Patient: sex M, age 57
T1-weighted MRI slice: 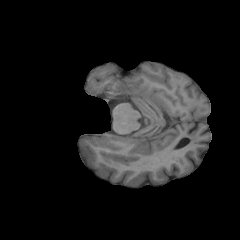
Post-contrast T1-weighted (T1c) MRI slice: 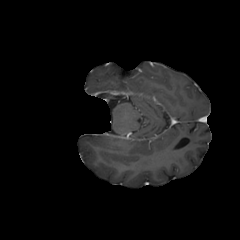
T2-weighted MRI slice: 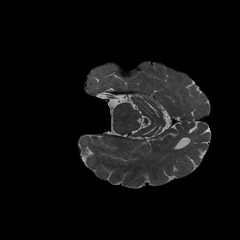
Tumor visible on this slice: no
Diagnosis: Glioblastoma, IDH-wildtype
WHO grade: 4